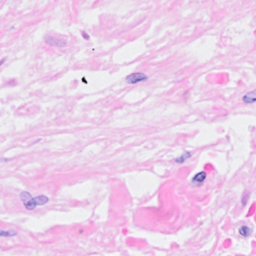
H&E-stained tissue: Breast